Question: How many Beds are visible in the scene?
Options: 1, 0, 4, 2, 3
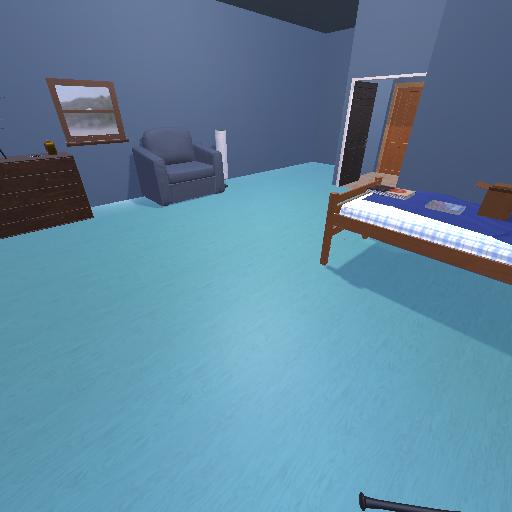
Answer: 1